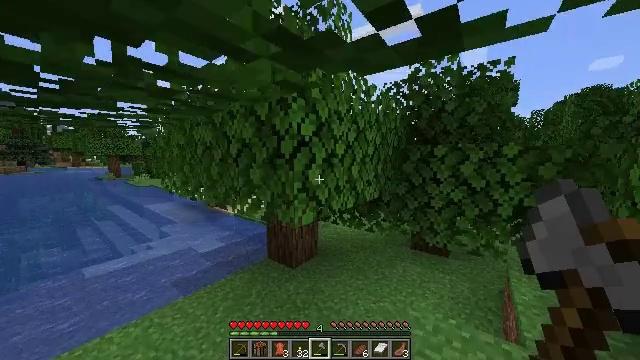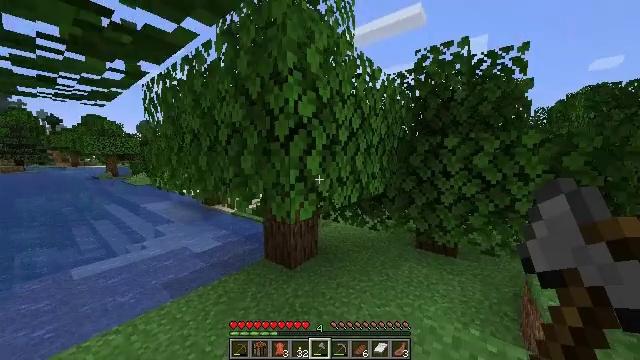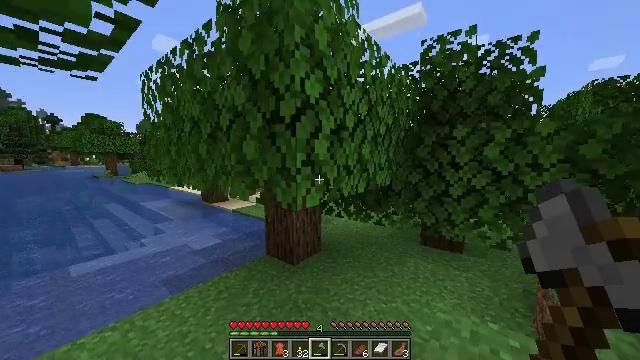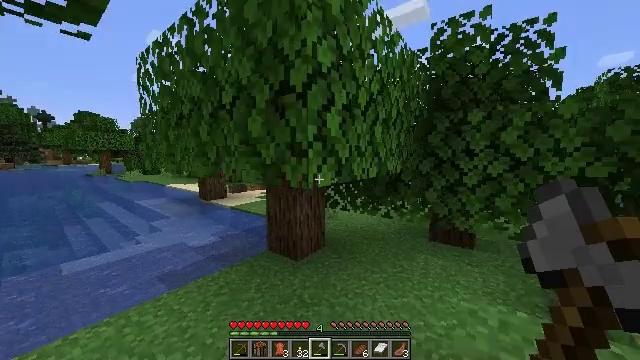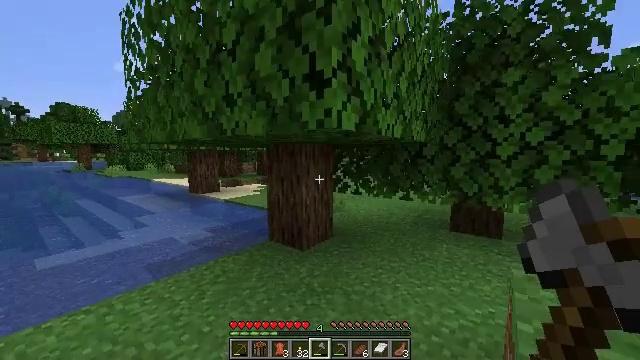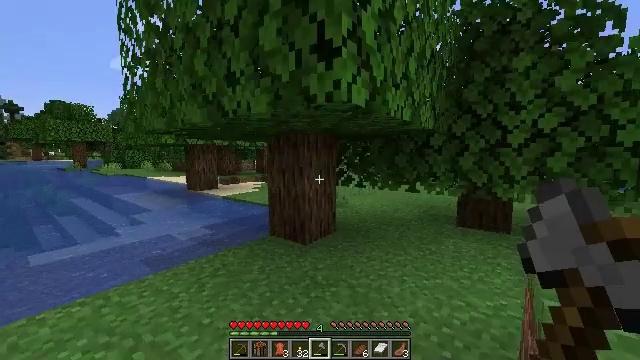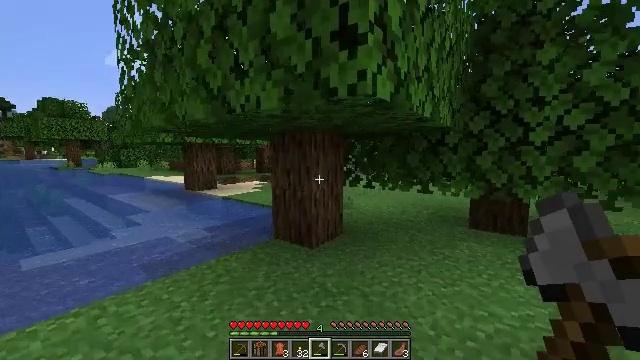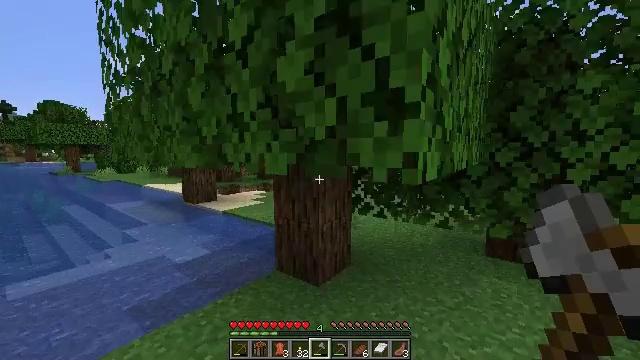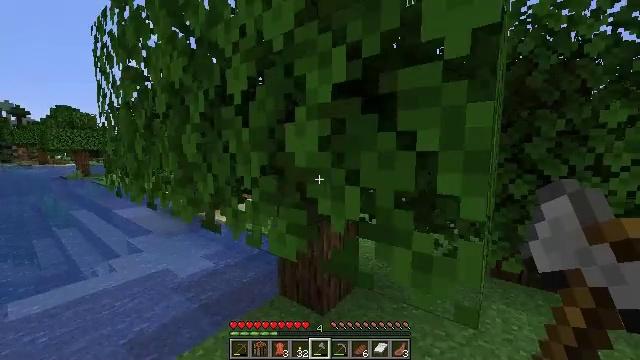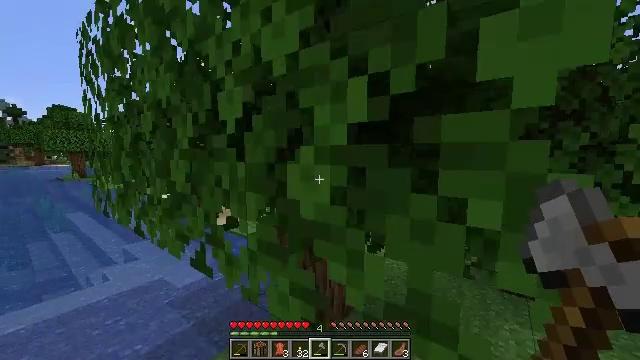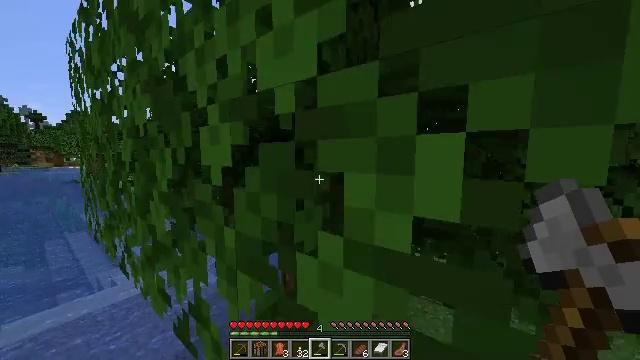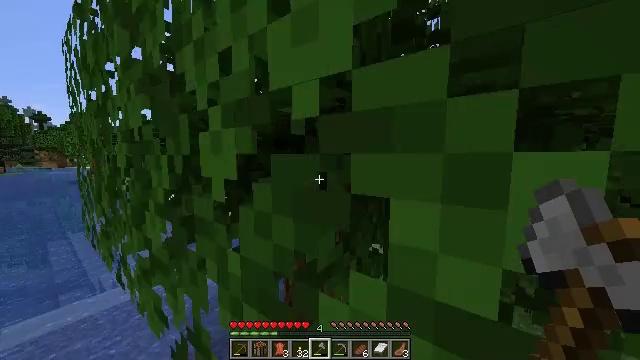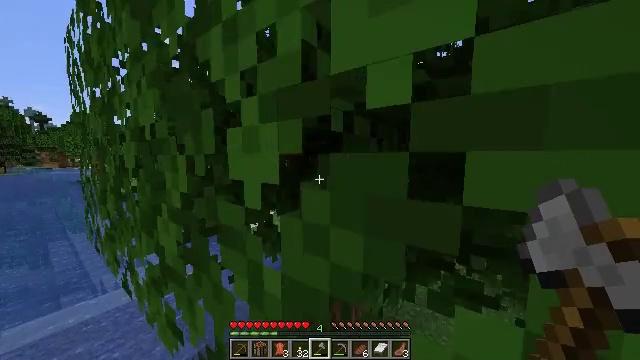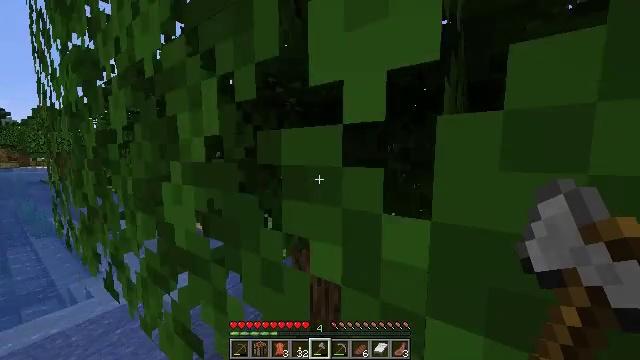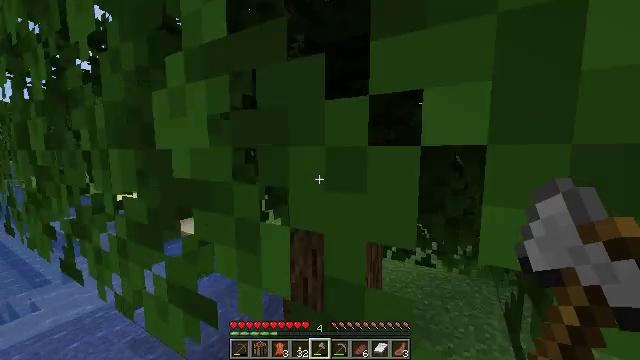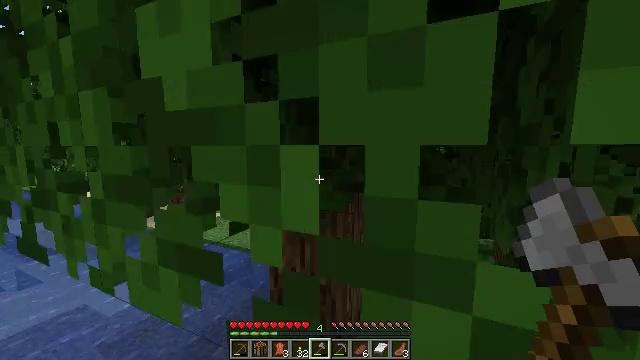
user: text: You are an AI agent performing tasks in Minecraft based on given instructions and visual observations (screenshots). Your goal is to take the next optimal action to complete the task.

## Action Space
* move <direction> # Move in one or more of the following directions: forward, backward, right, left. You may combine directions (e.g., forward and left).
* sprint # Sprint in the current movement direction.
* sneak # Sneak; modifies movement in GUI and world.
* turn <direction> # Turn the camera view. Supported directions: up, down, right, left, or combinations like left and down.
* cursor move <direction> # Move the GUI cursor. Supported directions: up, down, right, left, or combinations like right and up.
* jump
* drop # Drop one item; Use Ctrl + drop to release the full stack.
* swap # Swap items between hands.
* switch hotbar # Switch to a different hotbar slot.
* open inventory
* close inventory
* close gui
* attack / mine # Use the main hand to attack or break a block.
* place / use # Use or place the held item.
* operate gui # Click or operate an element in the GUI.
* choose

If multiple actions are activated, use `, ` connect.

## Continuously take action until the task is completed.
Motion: motion action
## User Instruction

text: Break the dirt block.
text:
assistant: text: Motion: move forward, sprint, jump
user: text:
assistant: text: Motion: move forward, sprint, jump
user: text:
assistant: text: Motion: move forward, sprint, jump
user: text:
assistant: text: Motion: move forward, sprint, jump
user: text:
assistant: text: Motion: move forward, sprint, jump
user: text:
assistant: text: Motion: move forward, sprint, jump
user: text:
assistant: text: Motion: move forward, sprint
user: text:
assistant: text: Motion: move forward, sprint
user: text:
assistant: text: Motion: move forward, sprint
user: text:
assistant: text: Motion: move forward, sprint
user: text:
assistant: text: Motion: move forward, sprint
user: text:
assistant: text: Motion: move forward, sprint
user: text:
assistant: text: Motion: move forward, sprint, turn right
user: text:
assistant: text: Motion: move forward, sprint, turn right
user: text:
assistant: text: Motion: move forward, sprint, turn right
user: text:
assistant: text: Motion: move forward, sprint, turn right
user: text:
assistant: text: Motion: move forward, sprint, turn right
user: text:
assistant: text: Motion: move forward, sprint, turn right
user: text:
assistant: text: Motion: move forward, sprint
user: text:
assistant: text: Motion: move forward, sprint
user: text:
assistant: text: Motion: move forward, sprint, turn left
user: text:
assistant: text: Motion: move forward, sprint, turn left
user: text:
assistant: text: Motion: move forward, sprint
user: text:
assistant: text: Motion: move forward, sprint
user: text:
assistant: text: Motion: move forward, sprint, turn left
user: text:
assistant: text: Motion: move forward, sprint, turn left
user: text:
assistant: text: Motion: move forward, sprint, turn left
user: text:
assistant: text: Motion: move forward, sprint
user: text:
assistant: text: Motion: move forward, sprint
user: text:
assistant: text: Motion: move forward, sprint